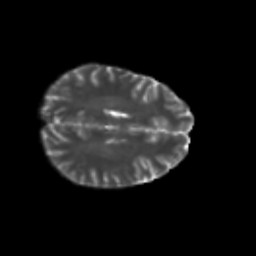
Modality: T2w
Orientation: axial
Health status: healthy
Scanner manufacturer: philips
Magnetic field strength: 3 T
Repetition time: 6.964 s
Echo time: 0.092 s